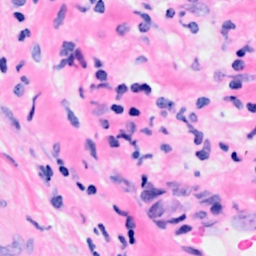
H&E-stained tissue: Breast